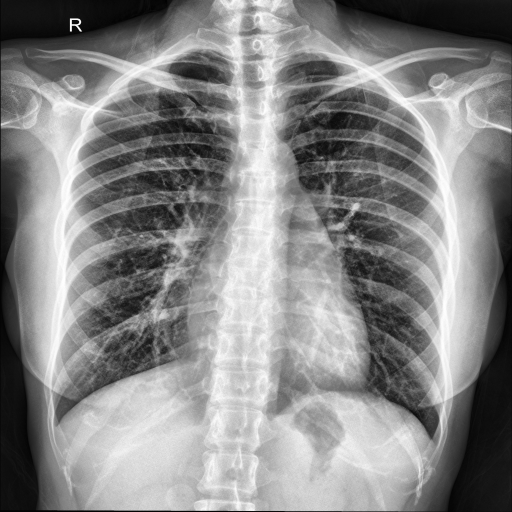
Finding: NORMAL